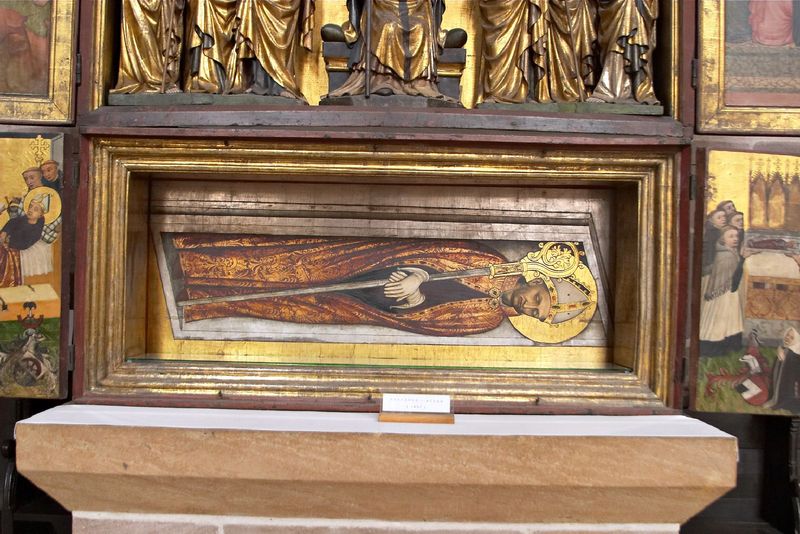
Titel: Deocarus-Altar in St. Lorenz in Nürnberg
Künstler: Nachfolge des Meister des Deichster-Altars
Standort: Nürnberg, St. Lorenz (EU - D - B)
Schlagwörter: umhang, braun, holz, marmor, malerei, augen, rahmen, sockel, stein, hände, kirche, gewand, gold, gewänder, edelsteine, statue, relief, stab, figuren, bischof, papst, faltenwurf, liegend, foto, kreuz, geschlossene augen, altar, kathedrale, heiligenschein, sarg, grab, religiös, erzbischof, heiliger, mitra, mönche, hirtenstab, schrein, sakral, ikone, ablage, insignien, schmucksteine, grabmal, heiligenbild, tonsur, sarkophag, sanktuarium, panele, ikonographie, bischofsstab, heiligenschen, bischofstab, reliqiue, sanctruarium, religiäs